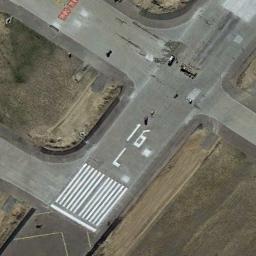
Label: runway